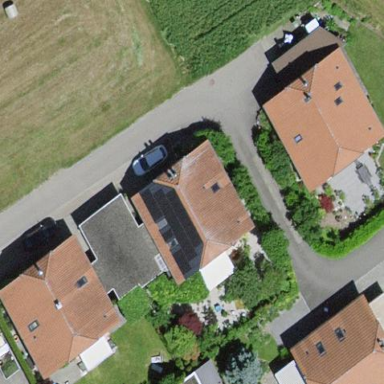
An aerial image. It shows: Simple and straightforward house.